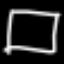
Label: square